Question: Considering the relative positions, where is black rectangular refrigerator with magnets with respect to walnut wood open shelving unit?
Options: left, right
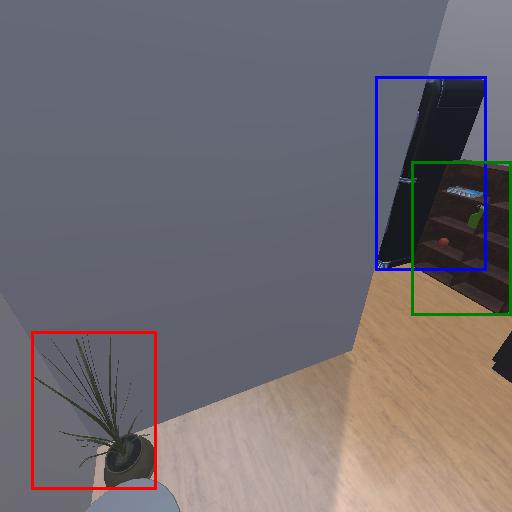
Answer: left